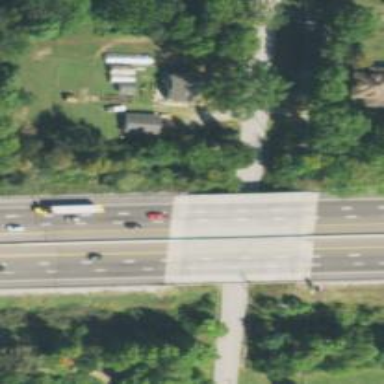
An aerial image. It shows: Bridge over motorway.